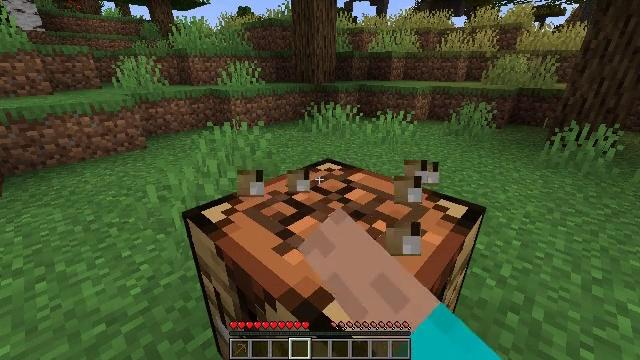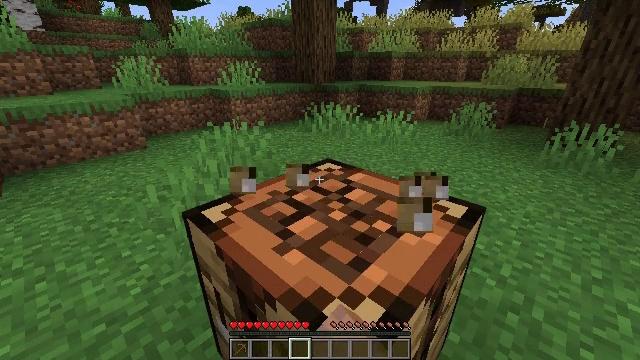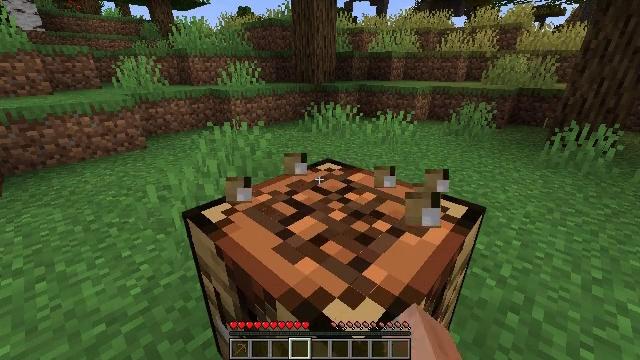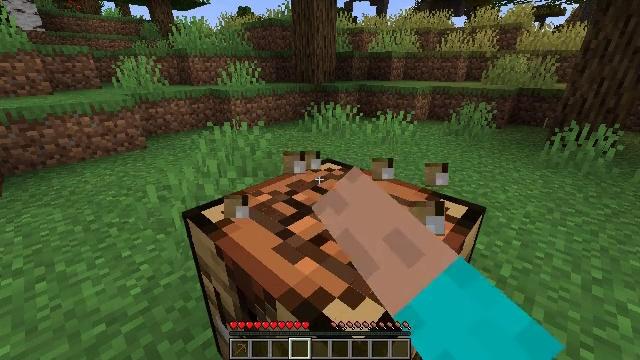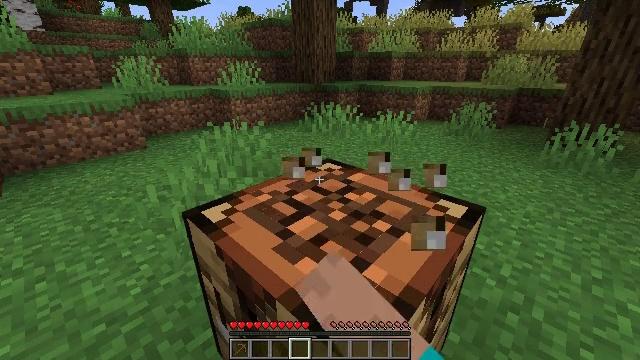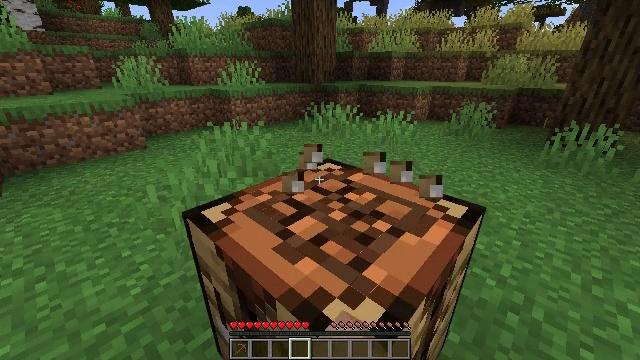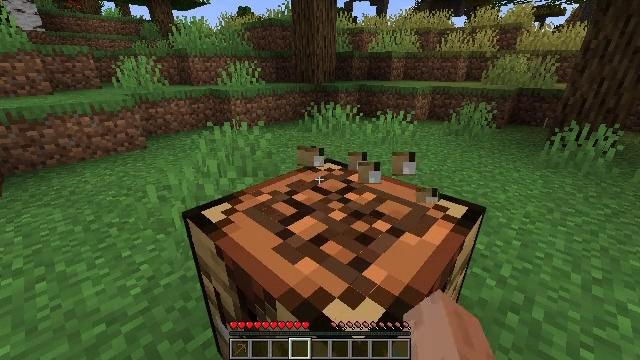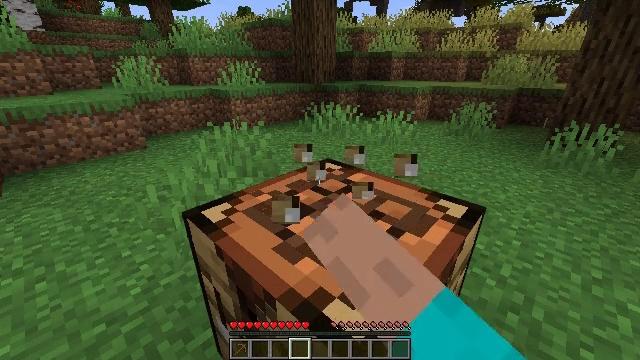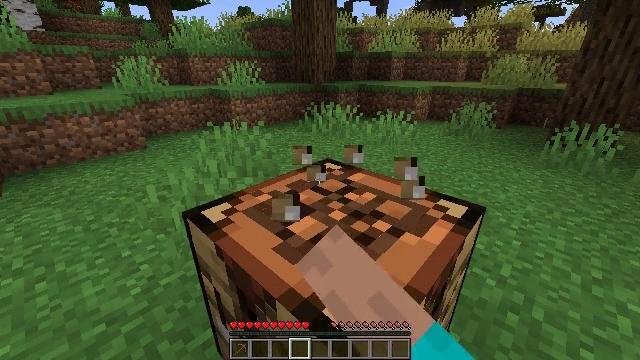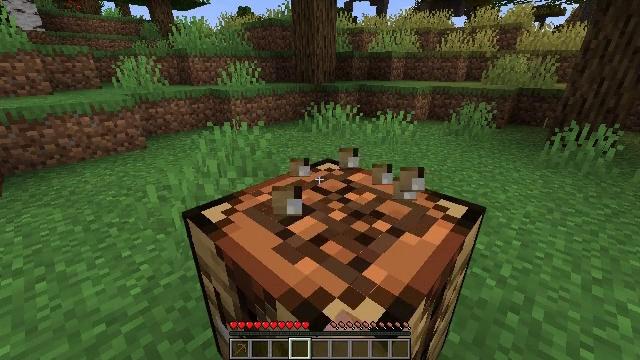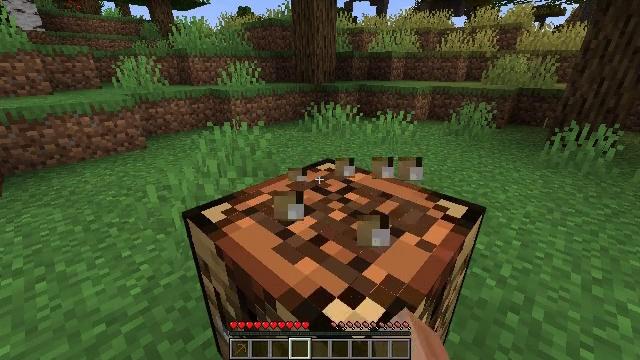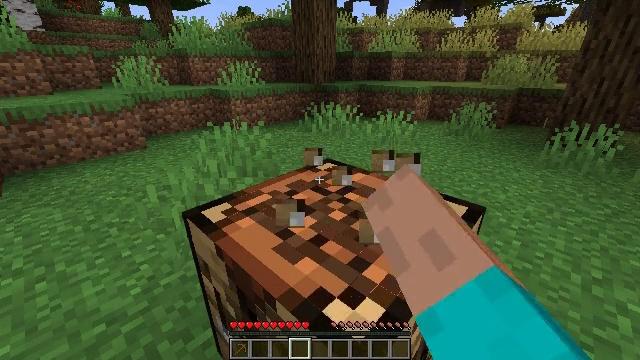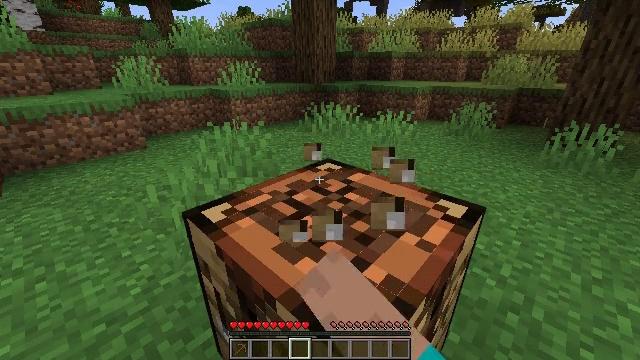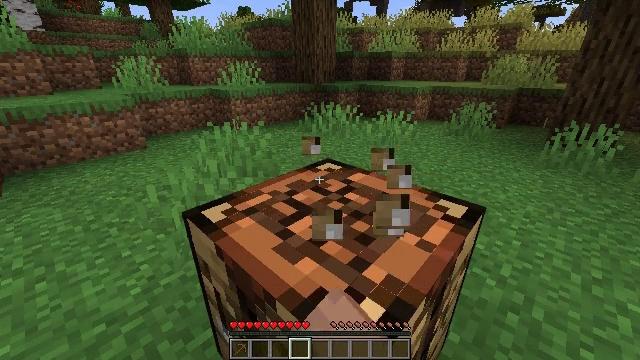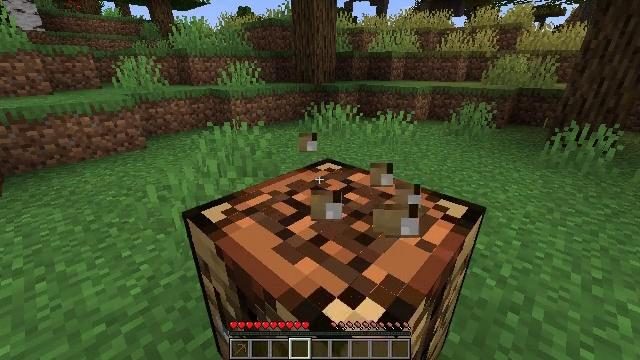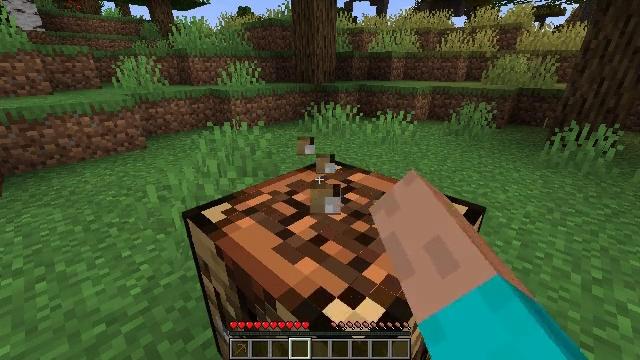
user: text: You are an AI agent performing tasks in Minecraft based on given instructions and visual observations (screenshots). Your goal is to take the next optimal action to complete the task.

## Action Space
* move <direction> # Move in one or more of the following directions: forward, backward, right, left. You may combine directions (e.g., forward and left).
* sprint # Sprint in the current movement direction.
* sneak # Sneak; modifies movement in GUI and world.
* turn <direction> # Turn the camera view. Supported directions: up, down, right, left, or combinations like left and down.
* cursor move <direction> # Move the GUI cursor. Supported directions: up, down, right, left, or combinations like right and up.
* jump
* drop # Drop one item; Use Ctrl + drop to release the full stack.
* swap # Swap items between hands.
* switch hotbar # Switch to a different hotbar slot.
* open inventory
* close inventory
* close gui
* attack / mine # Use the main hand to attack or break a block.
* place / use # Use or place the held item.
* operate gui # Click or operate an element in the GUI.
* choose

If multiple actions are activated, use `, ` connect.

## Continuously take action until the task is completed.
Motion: motion action
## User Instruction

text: Get the crafting table into the inventory.
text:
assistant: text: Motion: attack / mine
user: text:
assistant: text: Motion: attack / mine
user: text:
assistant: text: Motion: attack / mine
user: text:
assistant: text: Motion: attack / mine
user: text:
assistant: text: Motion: attack / mine
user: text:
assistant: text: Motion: attack / mine
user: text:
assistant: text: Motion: attack / mine
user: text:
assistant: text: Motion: attack / mine
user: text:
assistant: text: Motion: attack / mine
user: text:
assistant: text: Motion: attack / mine
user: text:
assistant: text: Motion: attack / mine
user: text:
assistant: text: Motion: attack / mine
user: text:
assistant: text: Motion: attack / mine
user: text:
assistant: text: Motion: attack / mine
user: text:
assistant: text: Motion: attack / mine
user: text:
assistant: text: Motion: attack / mine
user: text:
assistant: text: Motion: attack / mine
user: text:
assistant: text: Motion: attack / mine
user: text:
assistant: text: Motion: attack / mine
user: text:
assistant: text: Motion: attack / mine
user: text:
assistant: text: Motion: attack / mine
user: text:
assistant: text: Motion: attack / mine
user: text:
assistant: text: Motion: attack / mine
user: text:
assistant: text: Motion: attack / mine
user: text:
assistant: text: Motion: attack / mine
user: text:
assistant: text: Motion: attack / mine
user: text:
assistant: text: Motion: attack / mine
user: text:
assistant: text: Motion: attack / mine
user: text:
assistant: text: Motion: attack / mine
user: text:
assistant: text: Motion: attack / mine